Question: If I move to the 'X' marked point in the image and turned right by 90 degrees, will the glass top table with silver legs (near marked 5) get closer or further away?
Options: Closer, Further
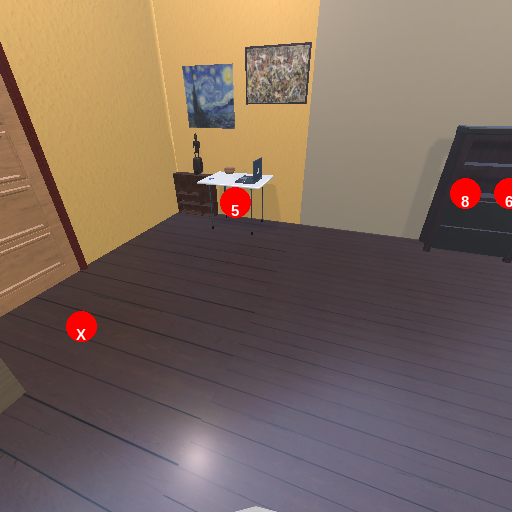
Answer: Closer